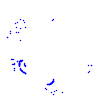
Particle: proton